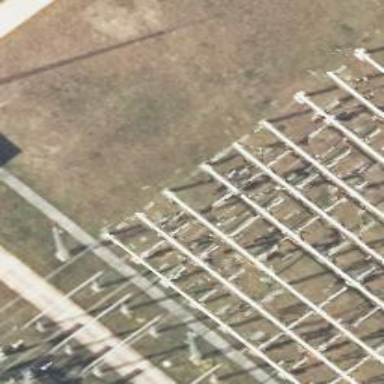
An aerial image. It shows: Busbar power line with 3 cables.